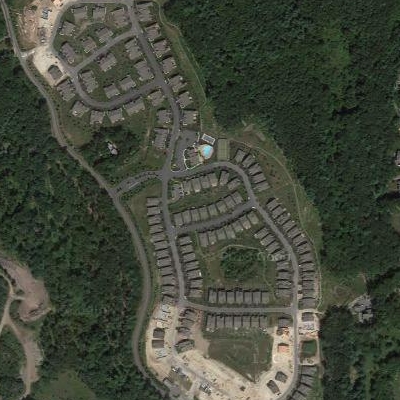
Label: fResident